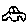
Label: car